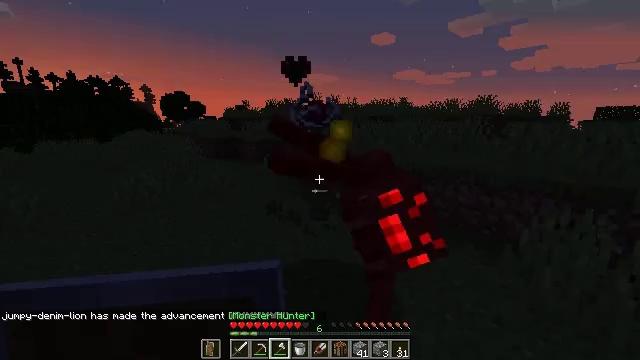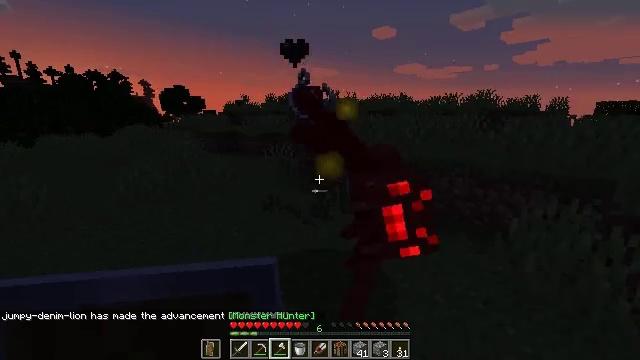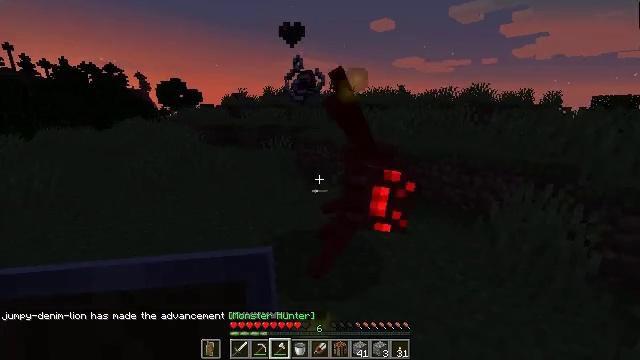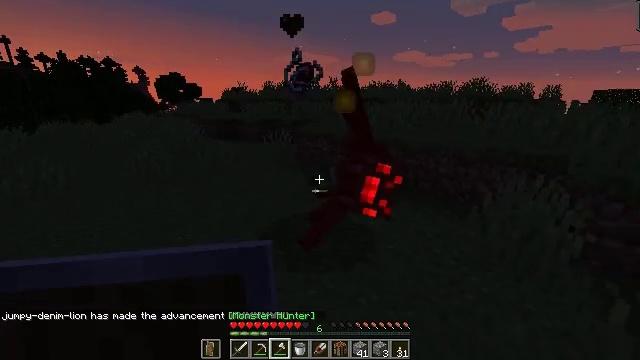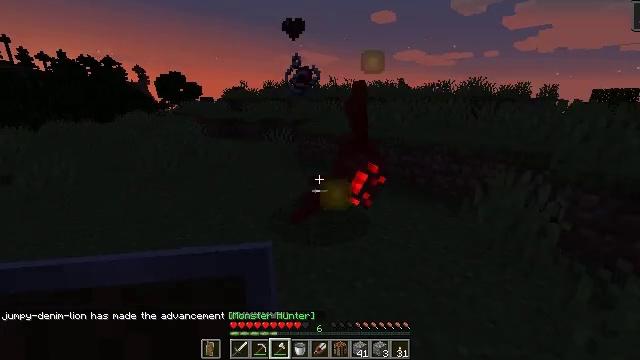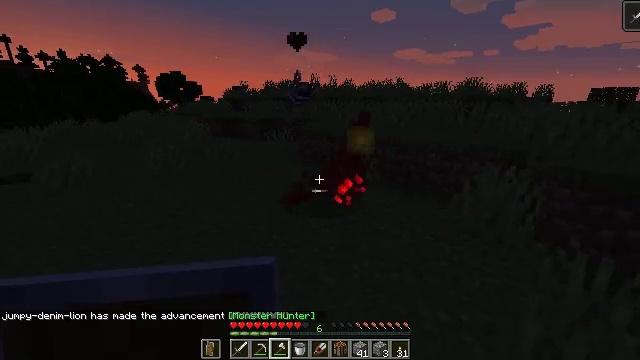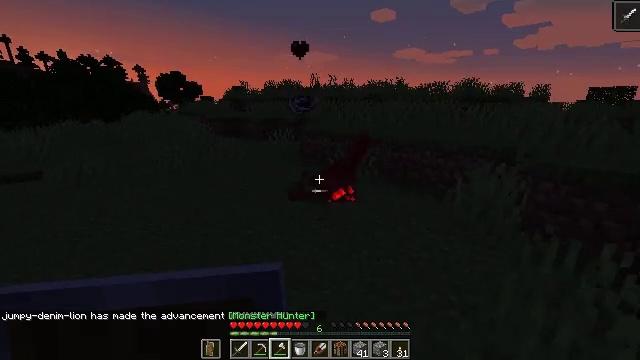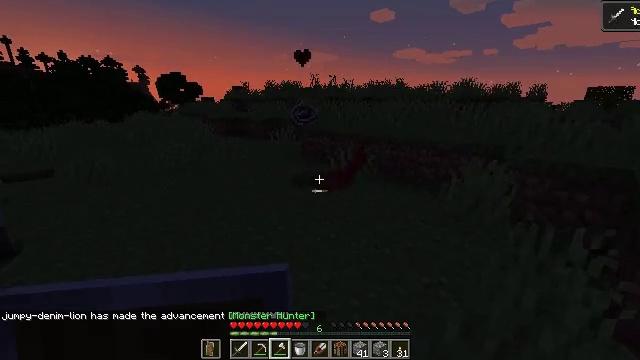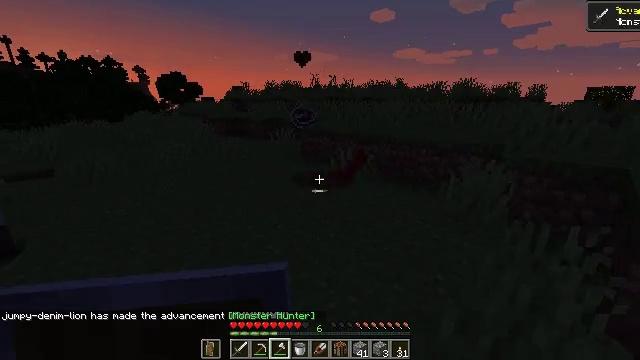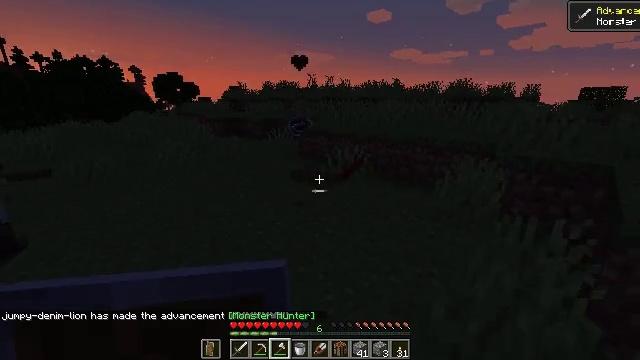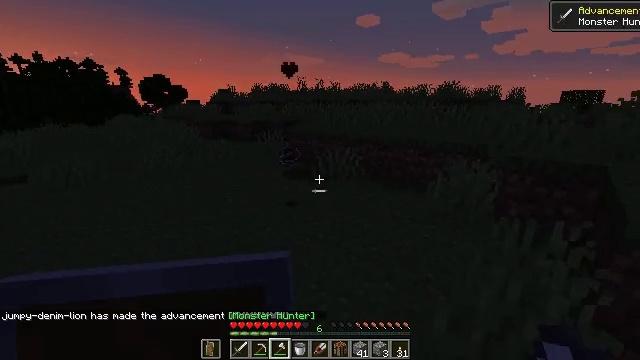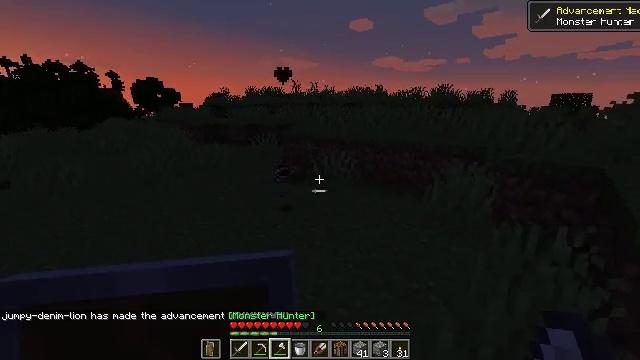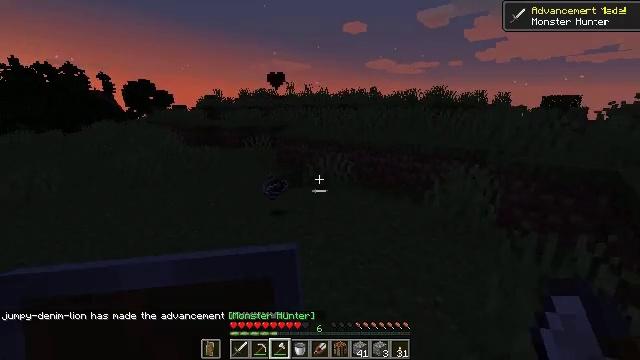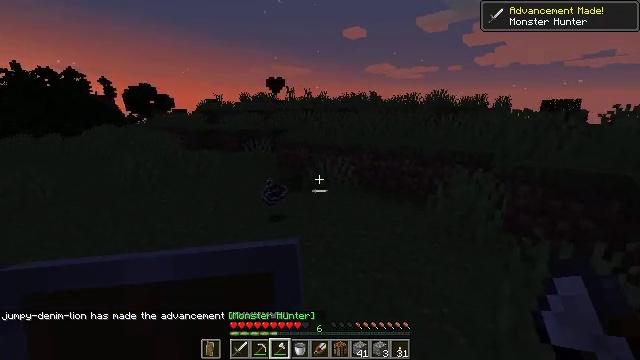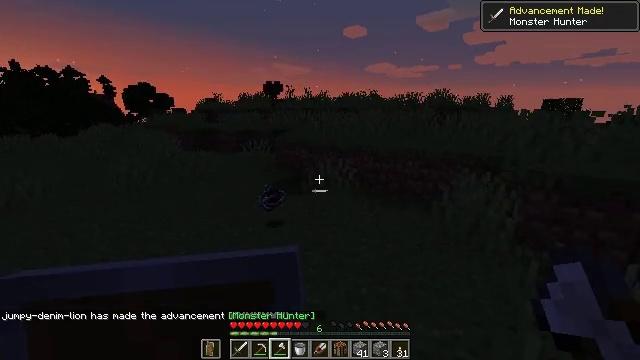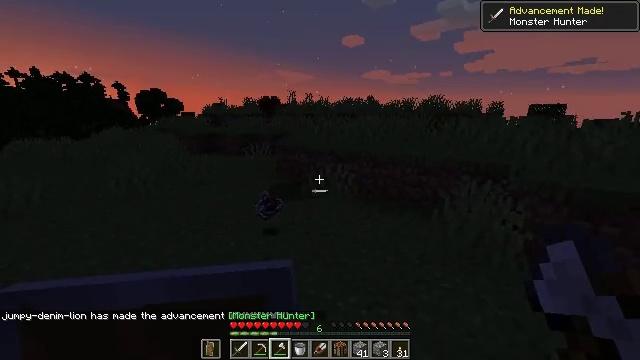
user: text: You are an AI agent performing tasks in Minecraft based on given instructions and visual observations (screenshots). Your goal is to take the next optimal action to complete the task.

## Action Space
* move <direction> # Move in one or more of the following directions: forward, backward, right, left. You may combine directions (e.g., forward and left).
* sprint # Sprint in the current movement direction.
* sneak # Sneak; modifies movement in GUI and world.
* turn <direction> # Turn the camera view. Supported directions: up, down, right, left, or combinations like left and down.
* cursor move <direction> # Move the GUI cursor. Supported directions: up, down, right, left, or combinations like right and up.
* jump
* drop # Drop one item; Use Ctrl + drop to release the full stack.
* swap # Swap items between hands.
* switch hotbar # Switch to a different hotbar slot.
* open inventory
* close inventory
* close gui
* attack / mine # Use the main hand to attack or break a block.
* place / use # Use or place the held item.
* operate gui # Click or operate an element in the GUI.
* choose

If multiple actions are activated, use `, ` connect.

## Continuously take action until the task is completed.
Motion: motion action
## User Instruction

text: Kill mobs.
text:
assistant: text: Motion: move back, turn down
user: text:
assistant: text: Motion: move back, turn down
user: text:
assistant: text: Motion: move back, turn down
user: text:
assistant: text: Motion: move back
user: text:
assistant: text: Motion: move back
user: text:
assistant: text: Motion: move back
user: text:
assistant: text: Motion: move back
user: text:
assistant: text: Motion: no_op
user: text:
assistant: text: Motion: move forward
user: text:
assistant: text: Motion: move forward, turn right
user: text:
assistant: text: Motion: move forward, turn right
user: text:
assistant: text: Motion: move forward, turn right
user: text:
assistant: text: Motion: move forward
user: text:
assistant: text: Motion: move forward, sprint
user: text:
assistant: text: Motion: move forward, sprint
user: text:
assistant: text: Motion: move forward, sprint
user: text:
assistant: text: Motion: move forward, sprint
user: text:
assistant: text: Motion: move forward
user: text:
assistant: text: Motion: move forward, turn right
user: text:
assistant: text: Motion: move forward, turn right
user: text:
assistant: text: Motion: move forward, turn right
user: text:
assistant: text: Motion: move forward, turn right
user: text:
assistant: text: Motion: move forward
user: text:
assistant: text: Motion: move forward
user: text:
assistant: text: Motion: move forward
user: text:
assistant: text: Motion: move forward, jump
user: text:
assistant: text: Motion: move forward, jump
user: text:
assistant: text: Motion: move forward, jump
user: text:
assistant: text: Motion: move forward, jump
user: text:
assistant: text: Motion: move forward